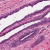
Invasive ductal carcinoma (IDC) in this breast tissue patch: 0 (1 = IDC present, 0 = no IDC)